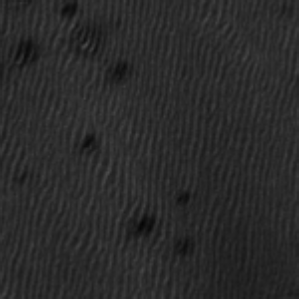
Label: frost